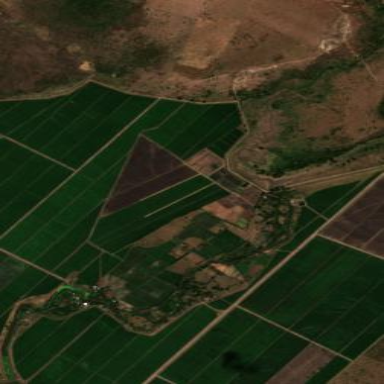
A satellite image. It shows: Farmland with rice crops growing. The produce is rice.